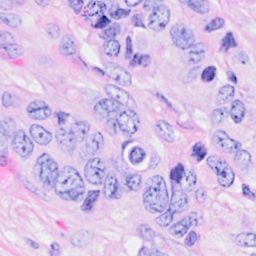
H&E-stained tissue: Breast